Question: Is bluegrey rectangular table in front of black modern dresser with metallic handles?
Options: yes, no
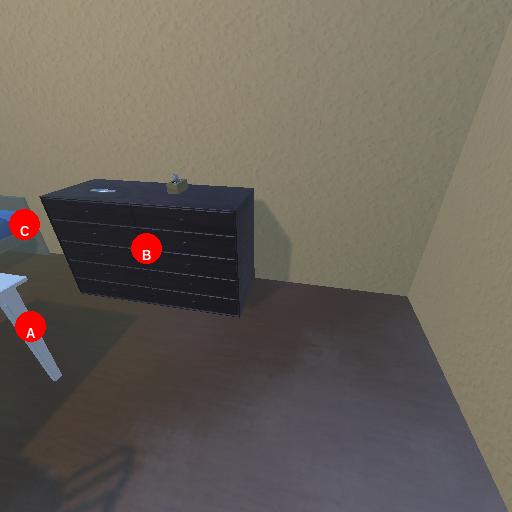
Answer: yes